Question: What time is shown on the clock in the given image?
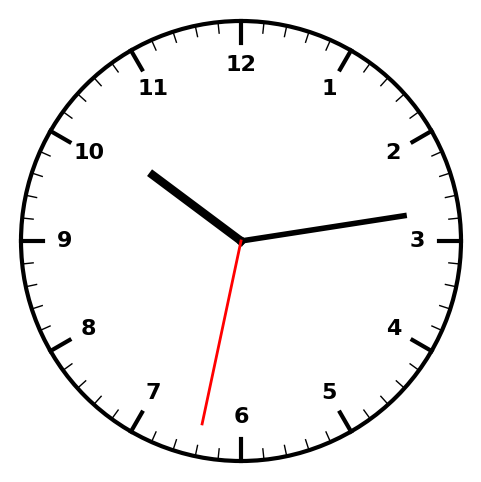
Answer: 10:13:32